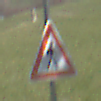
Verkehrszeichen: FussgaengerLinks
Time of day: MorningAfternoon
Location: Outdoor (Nature)
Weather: PartlyCloudy
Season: NotSpecified
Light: Natural